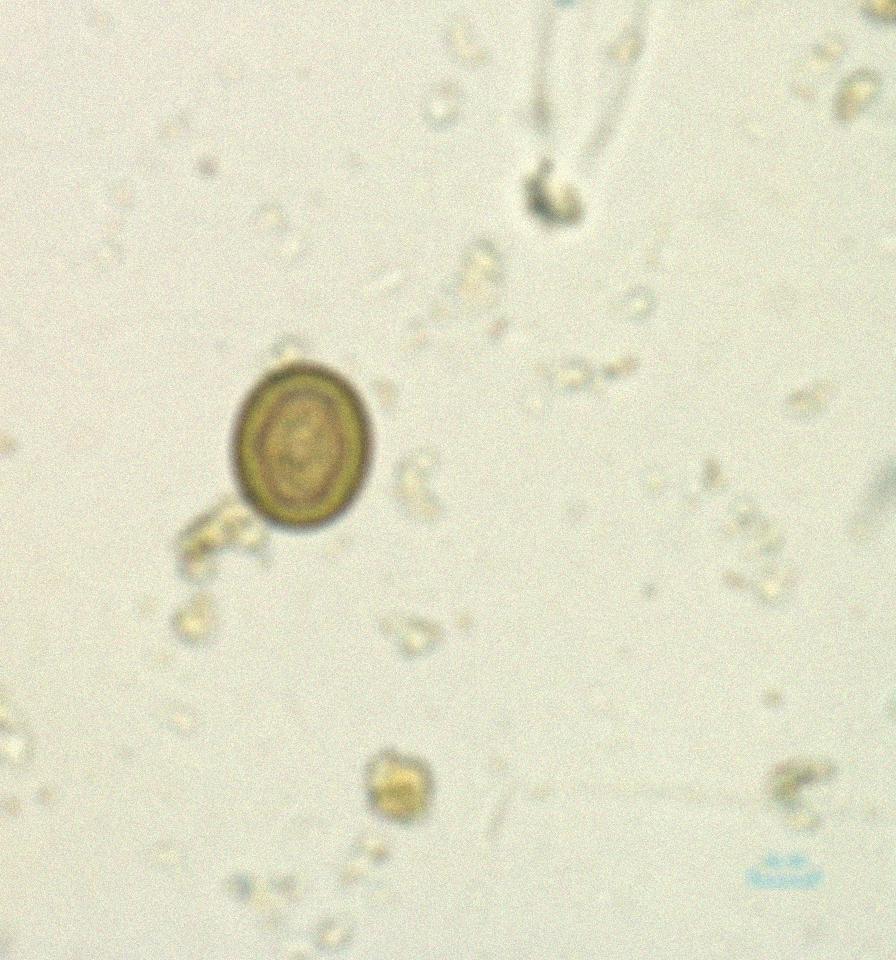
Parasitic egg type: Taenia spp. egg